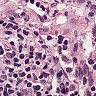
Metastatic tissue present: no